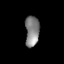
Tissue: lung
Cell type: Epithelial cells
Senescence score: 0.5869
Nuclear area (px): 423
Mean DAPI intensity: 130.348